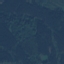
Land use / land cover class: Forest